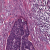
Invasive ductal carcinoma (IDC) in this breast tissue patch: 0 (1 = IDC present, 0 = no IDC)